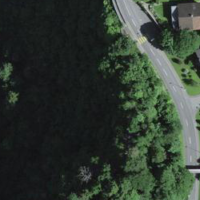
EUNIS habitat code: 44
Species observed at this site:
Lathyrus vernus
Phoenicurus ochruros
Fagus sylvatica